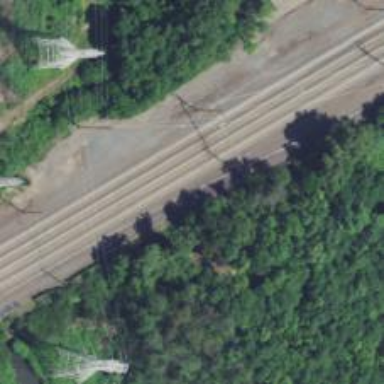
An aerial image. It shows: Railway siding with rails.